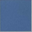
Piece: xx